Question: I want to make a game with exact the same Layout across all devices. I'm familiar with 'dp', 'wrap_content' and 'fill_parent'. But they don't produce the EXACT same Layout.
Is there a way to make the width and height of various views, as well as their mangins from the edges of the device screen, in percentages relative to the screen width and height?
Something like:
'''
android:layout_width="40%"
'''
I know the above XML code doesn't work, but is there a workaround? Isn't there a in-Java solution to this? Something?
In the image below is what I'm trying to achive to happen in all devices.

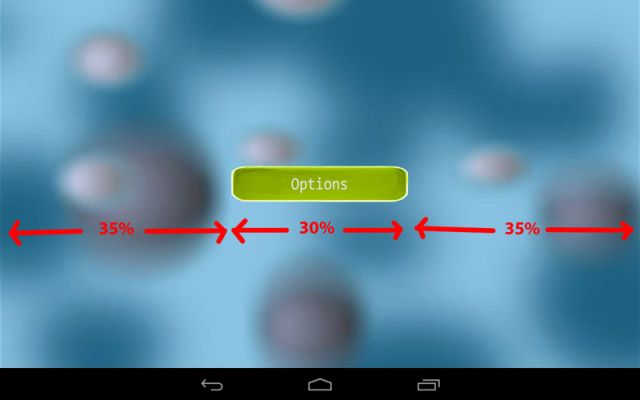
Answer: > I know the above XML code doesn't work, but is there a workaround?
'LinearLayout' and 'android:layout_weight' allow you to work on a percentage basis. The following layout has three buttons, given 50%, 30%, and 20% of the screen respectively:
'''
<?xml version="1.0" encoding="utf-8"?>
<LinearLayout xmlns:android="http://schemas.android.com/apk/res/android"
android:layout_width="fill_parent"
android:layout_height="fill_parent"
android:orientation="vertical">
<Button
android:layout_width="fill_parent"
android:layout_height="0dip"
android:layout_weight="50"
android:text="@string/fifty_percent"/>
<Button
android:layout_width="fill_parent"
android:layout_height="0dip"
android:layout_weight="30"
android:text="@string/thirty_percent"/>
<Button
android:layout_width="fill_parent"
android:layout_height="0dip"
android:layout_weight="20"
android:text="@string/twenty_percent"/>
</LinearLayout>
'''
To do things on a percentage basis, set the width or height (for horizontal or vertical 'LinearLayouts', respectively) to be '0dp', then assign 'android:layout_weight' to the desired percentage (e.g., '20'). If the sum of the weights will not add to 100, add 'android:weightSum="100"' to the 'LinearLayout' itself.
Of course, doing things on a percentage basis will not give you "the EXACT same Layout" for any conventional definition of the term "EXACT". But, perhaps it will meet your needs. It certainly can implement the marked-up design from your screenshot.